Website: macys
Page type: gifting
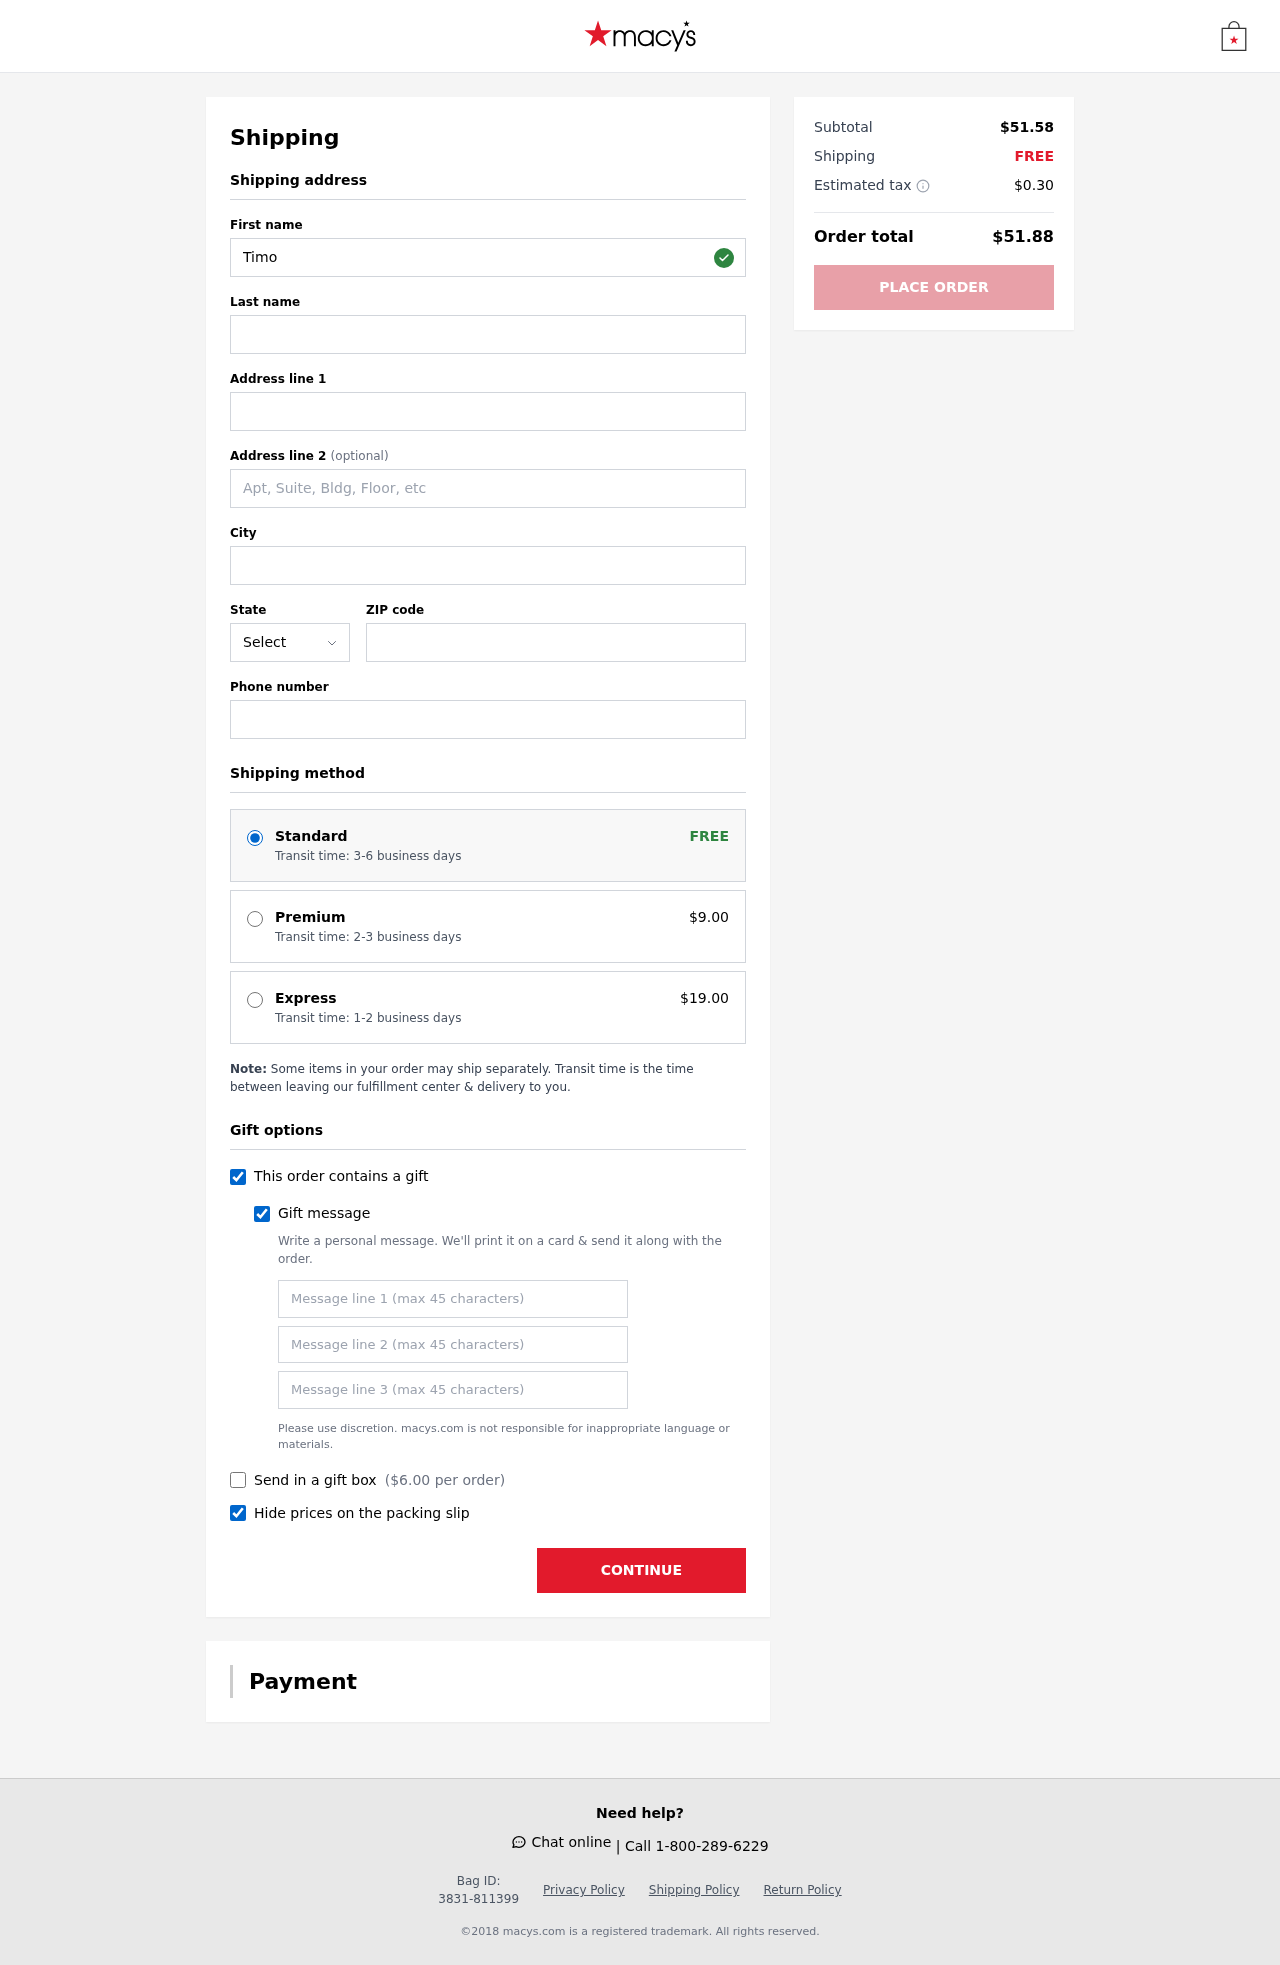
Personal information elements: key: PII_STATE_ABBR
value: AK
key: PII_FIRSTNAME
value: Timothy
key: PII_LASTNAME
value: Garcia
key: PII_STREET
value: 63910 Fowler Parkways Apt. 098
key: PII_STREET2
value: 7984 John Mills
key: PII_CITY
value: Cobbport
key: PII_POSTCODE
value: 41000
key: PII_PHONE
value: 4378256220
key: PII_GIFT_MESSAGE
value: Hey Crystal, I thought these packing cubes would be perfect for your next adventure! Can't wait to hear about all the amazing places you’ll go and how organized you’ll be. Enjoy every journey!  Timothy
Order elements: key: ORDER_SHIPPING_STANDARD
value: Transit time: 3-6 business days
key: ORDER_SHIPPING_PREMIUM
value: Transit time: 2-3 business days
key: ORDER_SHIPPING_PREMIUM_PRICE
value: $9.00
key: ORDER_SHIPPING_EXPRESS
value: Transit time: 1-2 business days
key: ORDER_SHIPPING_EXPRESS_PRICE
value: $19.00
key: ORDER_GIFT_BOX_PRICE
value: $6.00
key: ORDER_SUBTOTAL
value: $51.58
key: ORDER_SHIPPING_COST
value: FREE
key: ORDER_TAX
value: $0.30
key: ORDER_TOTAL
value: $51.88